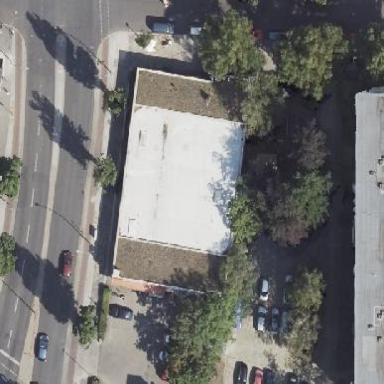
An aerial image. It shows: Retail building with flat roof.